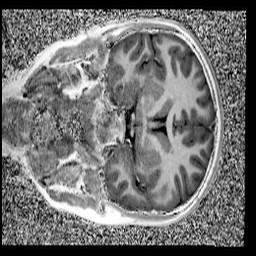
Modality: UNIT1
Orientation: coronal
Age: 10
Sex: female
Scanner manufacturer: siemens
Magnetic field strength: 3 T
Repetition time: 4 s
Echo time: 0.00299 s